Question: Hei guys, I have the following problem:
-
As I can see those arrows are not aligned with the text, I've tried alot of things but I didn't find a solution, mabe you can help me, here is my code:
'''
.domains-wrapper .sidebar{
width: 203px;
}
/* For the background */
.domains-wrapper .links .the-top{
background: url(/images/top-sidebar-domains.png) no-repeat;
width: 202px;
height: 7px;
}
/* For the background */
.domains-wrapper .links .repeat{
background: url(/images/repeat-sidebar-domains.png) repeat-y;
width: 202px;
}
/*---HERE STARTS THE CODE FOR THE LIST ITEMS---*/
.domains-wrapper .links .repeat ul{
padding-top: 14px;
padding-bottom: 14px;
padding-left:8px;
padding-right: 8px;
}
.domains-wrapper .links .repeat ul li{
font-size: 12px;
font-weight: bold;
padding-left: 5px;
height: 47px;
border-bottom: 1px solid #f1f1f1;
}
.domains-wrapper .links .repeat ul li.hover{
background-color: #71ab32;
}
.domains-wrapper .links .repeat ul li.active a{
background: url(/images/sidebar-domains-arrows.png) no-repeat 0px 0px;
}
.domains-wrapper .links .repeat ul li a{
display: inline-block;
background: url(/images/sidebar-domains-arrows.png) no-repeat 0px -96px;
padding-left: 29px;
color: #000;
height: 25px;
line-height: 47px;
}
.domains-wrapper .links .repeat ul li.hover a{
background: url(/images/sidebar-domains-arrows.png) no-repeat 0px -46px;
color: #fff;
}
/*---HERE ENDS THE CODE FOR THE LIST ITEMS---*/
/* For the background */
.domains-wrapper .links .bottom{
background: url(/images/bottom-sidebar-domains.png) no-repeat;
width: 202px;
height: 7px;
}
'''
'''
<div class="links">
<div class="the-top"></div>
<div class="repeat">
<ul>
<li class="active"><a href="#">Link 1</a></li>
<li><a href="#">Link 1</a></li>
<li><a href="#">Link 1</a></li>
<li><a href="#">Link 1</a></li>
</ul>
</div>
<div class="bottom"></div>
</div><!-- end /.links -->
'''
What I'm doing
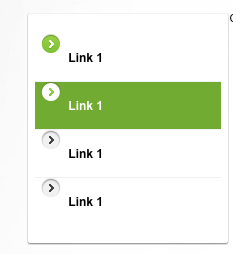
Answer: It seems you're using a css-sprite. Just adjust the numbers (-46 and -96) until it is right and get rid of the inconsistencies like a 'height' that is smaller than the 'line-height'.
By the way, you might want to switch to 'block' instead of 'inline-block' for the links for IE6.